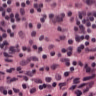
Metastatic tissue present: no